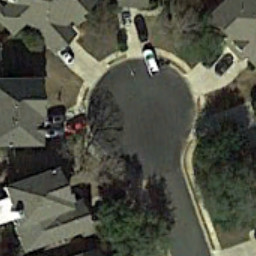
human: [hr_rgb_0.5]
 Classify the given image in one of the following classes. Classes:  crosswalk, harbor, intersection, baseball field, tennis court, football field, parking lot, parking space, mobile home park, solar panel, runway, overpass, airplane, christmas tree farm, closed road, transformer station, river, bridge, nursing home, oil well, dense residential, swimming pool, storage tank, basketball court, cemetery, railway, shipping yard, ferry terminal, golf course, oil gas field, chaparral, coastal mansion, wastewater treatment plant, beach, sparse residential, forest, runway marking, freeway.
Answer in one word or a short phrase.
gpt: closed road